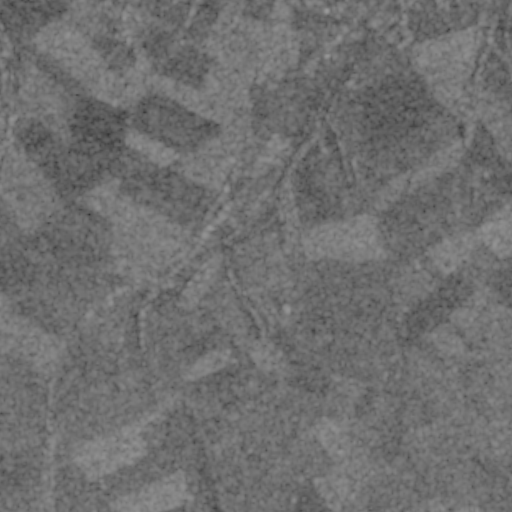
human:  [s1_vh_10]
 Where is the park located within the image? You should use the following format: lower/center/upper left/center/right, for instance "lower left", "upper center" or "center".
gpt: The park is located in the upper right of the image.
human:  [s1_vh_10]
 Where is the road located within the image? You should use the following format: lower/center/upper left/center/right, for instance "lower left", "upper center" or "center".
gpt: There is no road in the image.

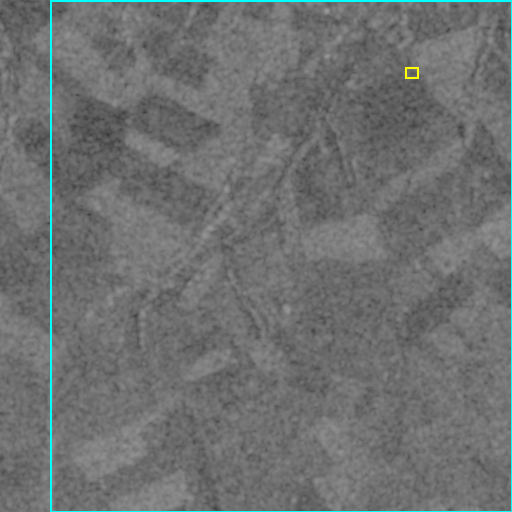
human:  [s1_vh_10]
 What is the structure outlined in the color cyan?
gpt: The structure outlined in cyan is a crop field.
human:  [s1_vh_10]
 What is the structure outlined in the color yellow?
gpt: The structure outlined in yellow is a park.
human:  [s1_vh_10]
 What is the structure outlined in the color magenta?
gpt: There is no magenta outline.